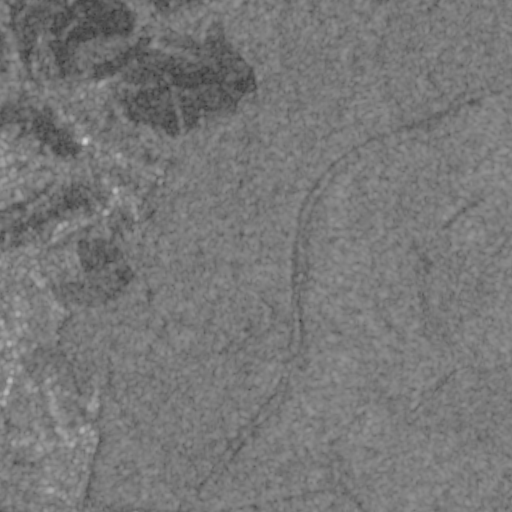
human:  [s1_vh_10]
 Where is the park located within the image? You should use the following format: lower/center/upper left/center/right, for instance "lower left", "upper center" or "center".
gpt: The park is located in the left of the image.
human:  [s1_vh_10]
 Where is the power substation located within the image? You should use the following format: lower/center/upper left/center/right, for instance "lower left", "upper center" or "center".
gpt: The power substation is located in the left of the image.
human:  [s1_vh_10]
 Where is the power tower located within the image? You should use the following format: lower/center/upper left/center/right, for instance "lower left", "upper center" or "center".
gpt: The power tower is located in the upper left of the image.
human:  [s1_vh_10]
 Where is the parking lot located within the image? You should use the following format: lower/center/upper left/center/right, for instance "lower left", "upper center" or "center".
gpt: There is no parking lot in the image.

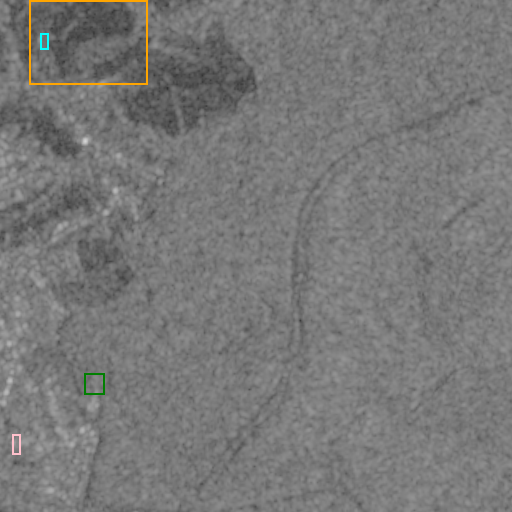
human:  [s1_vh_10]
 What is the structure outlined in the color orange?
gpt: The structure outlined in orange is a crop field.
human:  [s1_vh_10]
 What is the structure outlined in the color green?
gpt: The structure outlined in green is a park.
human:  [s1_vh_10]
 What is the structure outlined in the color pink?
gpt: The structure outlined in pink is a parking lot.
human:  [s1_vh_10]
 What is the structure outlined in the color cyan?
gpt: The structure outlined in cyan is a power substation.
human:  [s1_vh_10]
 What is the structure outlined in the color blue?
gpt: There is no blue outline.